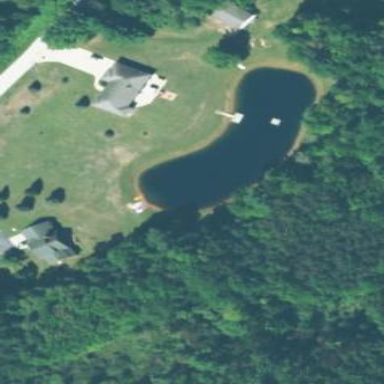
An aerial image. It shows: Pond surrounded by natural water.